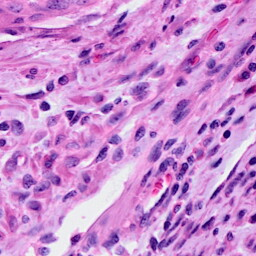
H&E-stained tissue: Cervix